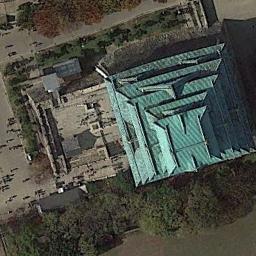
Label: palace